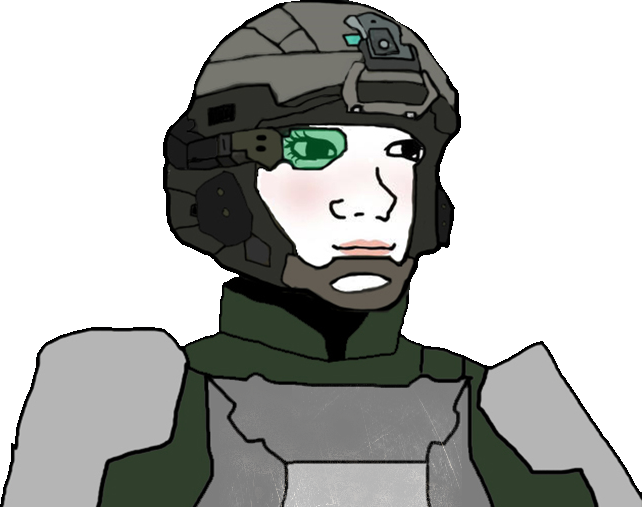
Label: 5_Trad_Wife